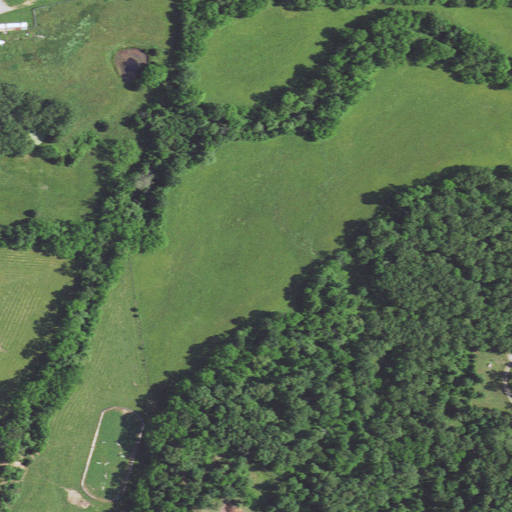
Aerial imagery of valley in Missouri named Alder Hollow containing pasture, deciduous forest, mixed forest, open development, and low intensity development